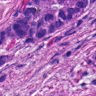
Metastatic tissue present: yes